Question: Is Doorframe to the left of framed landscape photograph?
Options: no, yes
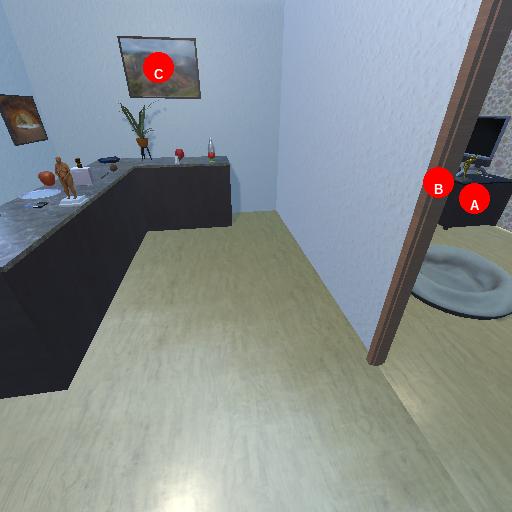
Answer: no